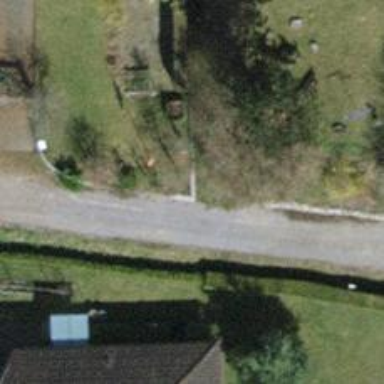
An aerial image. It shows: Hedge acting as barrier.